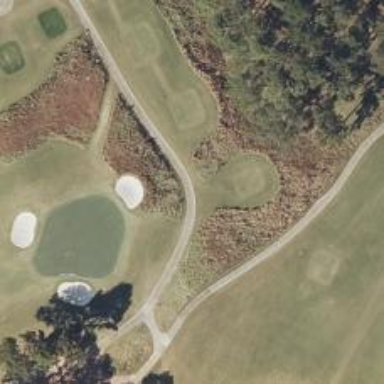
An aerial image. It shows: Golf cartpath that is also road path.